Question: I am having some problems to get my div box holders to look like this:

I have been trying to get my holder div box to look like this but I cant seem to get it like the img.
this is how my html looks like:
'''
<div class="productholdercart">
<img src="@Html.DisplayFor(modelItem => item.Image)" alt="" />
<div class="productinfo2"> </div>
<div class="productprice2"><input type="button" value="Delete" class="button"<div>
'''
and this is the css:
'''
.productholdercart
{
width: 931px;
height:200px;
margin-left: 133px;
margin-bottom: 30px;
background-color: white;
border-style:solid;
border-width: 1px;
border-color: #d2d2d2;
background: -webkit-gradient(linear, left top, left bottom,
color-stop(0%, white), color-stop(50%, white), color-stop(170%, #ffffff));
background: -moz-linear-gradient(top, white 0%, white 55%, #ffffff 150%);
}
.productholdercart img
{
margin-top:5px;
display: inline-block;
height: 136px;
width:120px;
}
.productinfo2
{
margin-top: 10px;
display: inline-block;
vertical-align: top;
height: 40px;
border-style:solid;
border-width:1px;
width:800px;
}
.productinfo2 h2
{
font-family:Georgia;
font-size:18px;
color:#BED600;
}
.productinfo2 p
{
margin-top: -13px;
font-family: Verdana;
font-size:12px;
color:#333333;
}
.productprice2
{
width:800px;
height: 40px;
text-align: right;
border-style:solid;
border-width:1px;
float:left;
}
.productprice2 h2
{
font-size: 20px;
color:#333333;
font-family: Verdana;
}
'''
Any kind of help is appreciated to get it to look like the img.
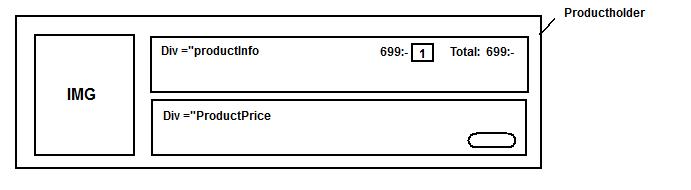
Answer: Here is my edit:
'''
.productholdercart img
{
margin-top:5px;
display: inline-block;
height: 136px;
width:120px;
float:left;
}
.productinfo2
{
margin-top: 10px;
display: inline-block;
vertical-align: top;
height: 40px;
border-style:solid;
border-width:1px;
width:800px;
float:right;
}
.productprice2
{
width:800px;
height: 40px;
text-align: right;
border-style:solid;
border-width:1px;
float:right;
clear:right;
}
'''